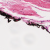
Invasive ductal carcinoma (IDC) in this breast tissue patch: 0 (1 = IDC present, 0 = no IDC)